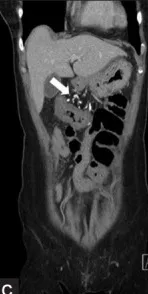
A 60-year-old female with fecal immunochemical test positive and recent onset (3-4 months) of intermittent abdominal pain with loose stools. Transverse colon.
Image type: radiology (ct)